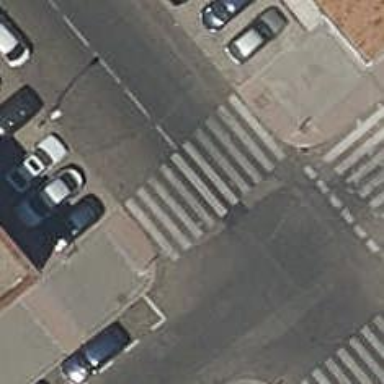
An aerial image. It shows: Footway with zebra crossing.